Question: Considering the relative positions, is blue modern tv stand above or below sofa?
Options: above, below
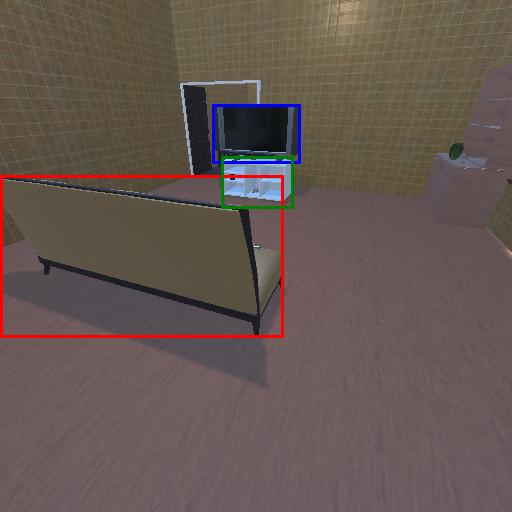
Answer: above